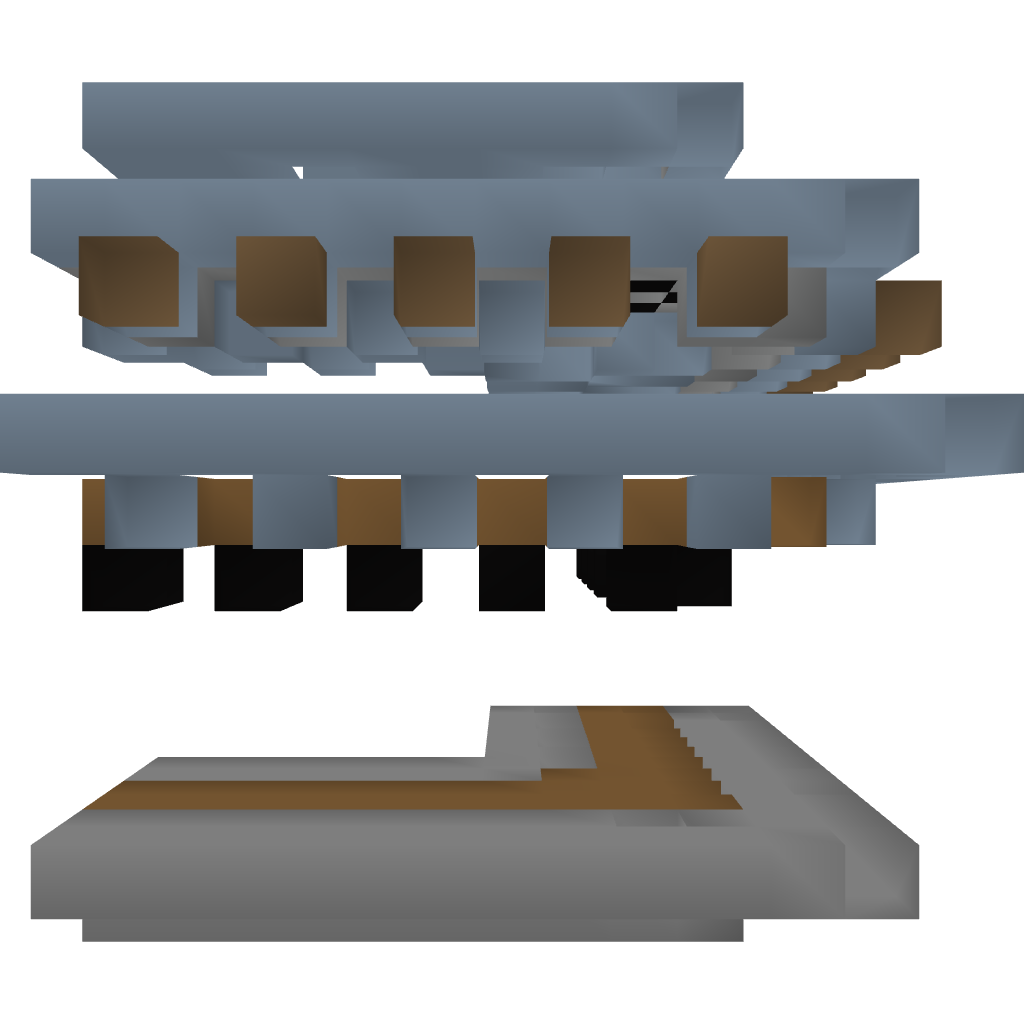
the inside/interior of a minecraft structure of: Castle Module - Corner